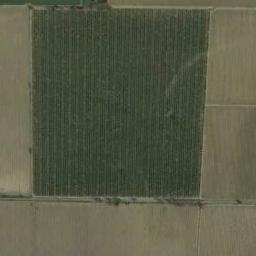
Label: rectangular_farmland